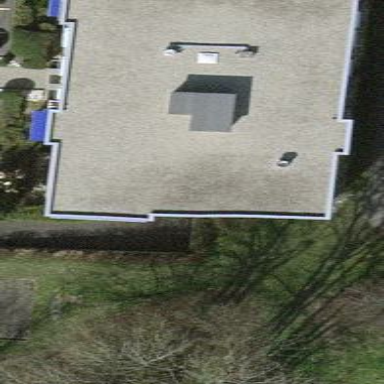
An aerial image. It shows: Apartment building with flat roof.